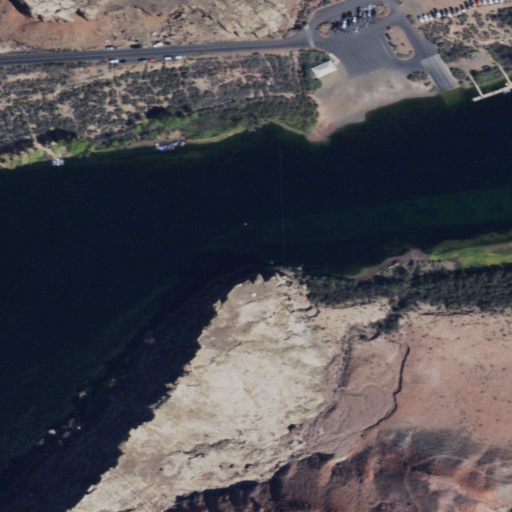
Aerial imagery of valley in Arizona named Glen Canyon containing shrub, open water, woody wetlands, herbaceous wetlands, low intensity development, and grassland